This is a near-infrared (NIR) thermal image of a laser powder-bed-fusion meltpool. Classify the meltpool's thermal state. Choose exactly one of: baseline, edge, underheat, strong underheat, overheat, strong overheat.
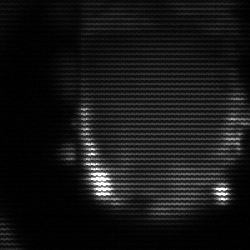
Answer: baseline